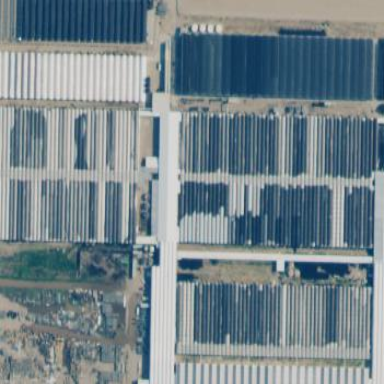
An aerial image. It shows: Area dedicated to greenhouse horticulture.